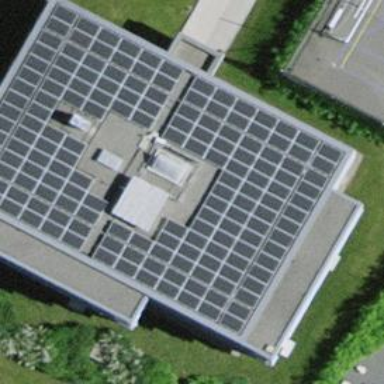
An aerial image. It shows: Solar photovoltaic panel generator.